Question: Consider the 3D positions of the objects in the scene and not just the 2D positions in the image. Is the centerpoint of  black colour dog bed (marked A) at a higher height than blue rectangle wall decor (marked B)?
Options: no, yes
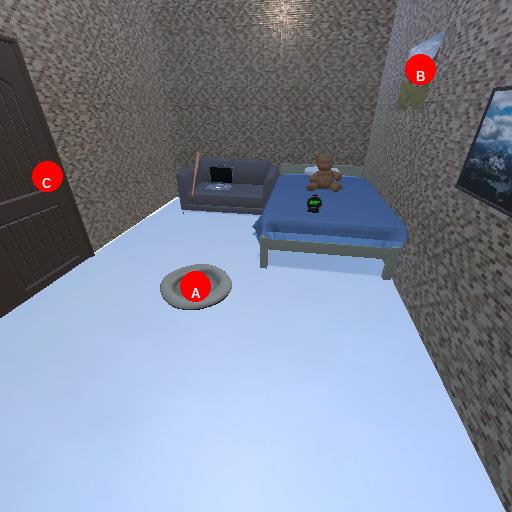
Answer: no